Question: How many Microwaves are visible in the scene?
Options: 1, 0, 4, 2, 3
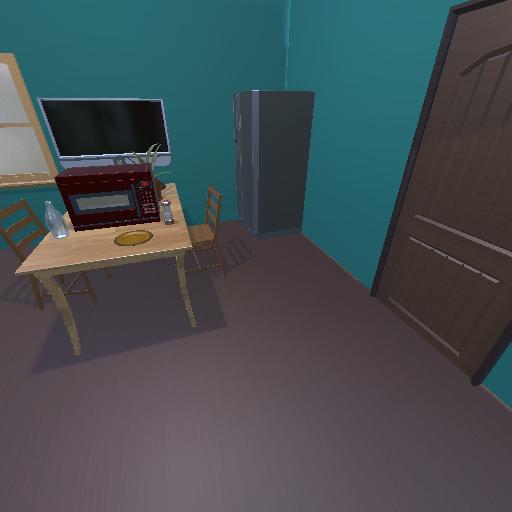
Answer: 1